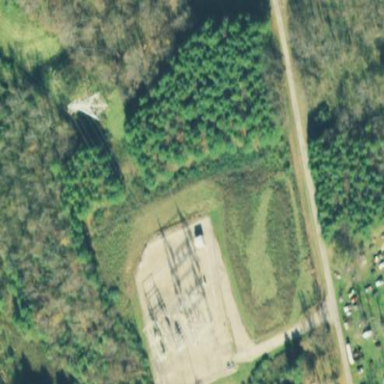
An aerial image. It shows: Power substation enclosed by fence.